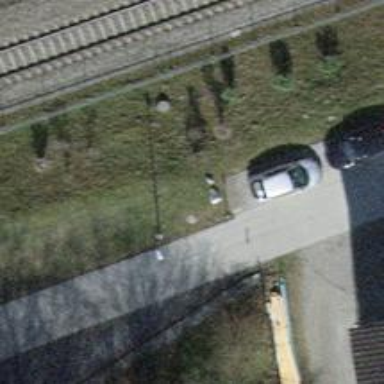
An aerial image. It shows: Bollard.